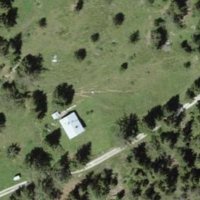
EUNIS habitat code: 26
Species observed at this site:
Aporia crataegi